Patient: sex M, age 80
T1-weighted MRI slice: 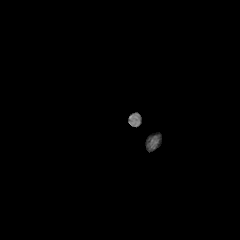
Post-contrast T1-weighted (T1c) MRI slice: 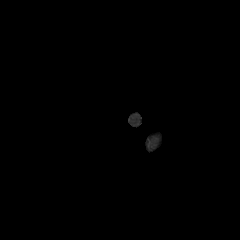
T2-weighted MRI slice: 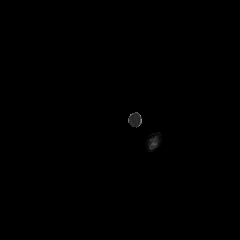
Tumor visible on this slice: no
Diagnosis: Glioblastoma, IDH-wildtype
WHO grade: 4